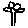
Label: flower